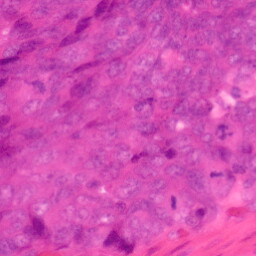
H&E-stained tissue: Colon